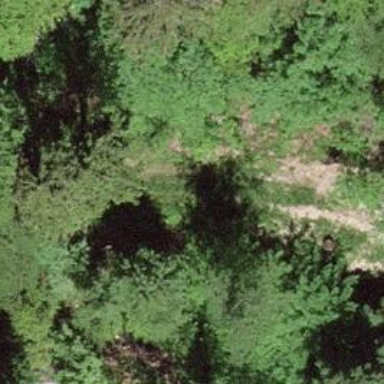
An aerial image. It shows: Unpaved path.